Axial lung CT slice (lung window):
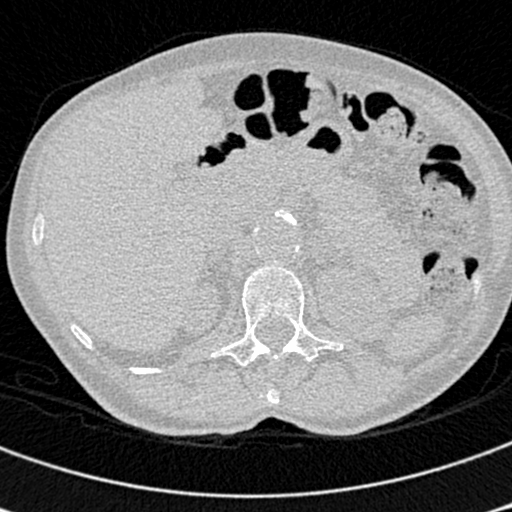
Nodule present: no